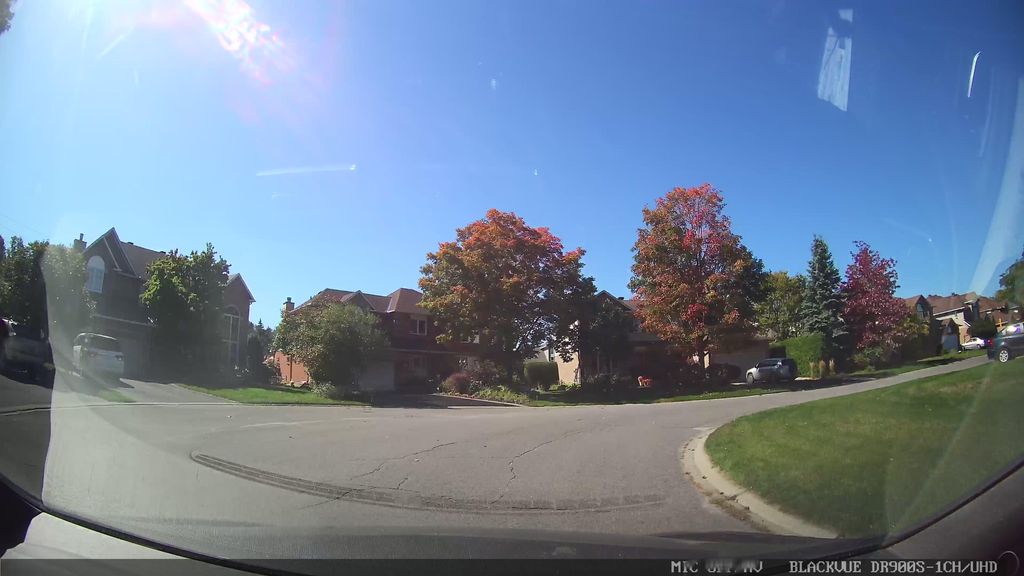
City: ottawa-gatineau